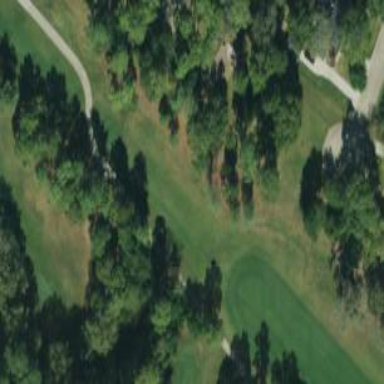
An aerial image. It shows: Area with grass used as rough in golf course.